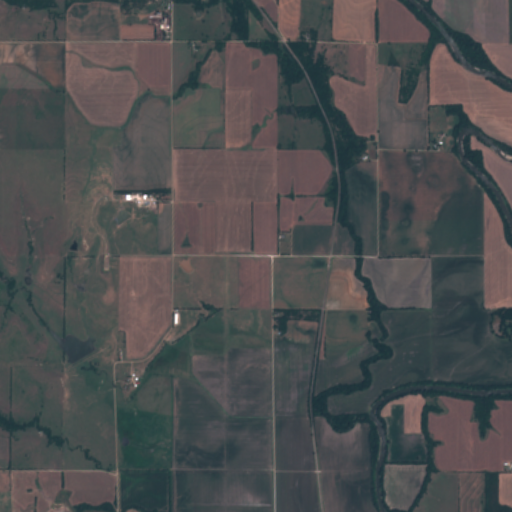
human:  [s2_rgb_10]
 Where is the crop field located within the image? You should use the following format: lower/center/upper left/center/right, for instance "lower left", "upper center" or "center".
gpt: The crop field is located in the center of the image.
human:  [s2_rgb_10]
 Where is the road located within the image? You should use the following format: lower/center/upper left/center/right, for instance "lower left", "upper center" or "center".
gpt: There is no road in the image.